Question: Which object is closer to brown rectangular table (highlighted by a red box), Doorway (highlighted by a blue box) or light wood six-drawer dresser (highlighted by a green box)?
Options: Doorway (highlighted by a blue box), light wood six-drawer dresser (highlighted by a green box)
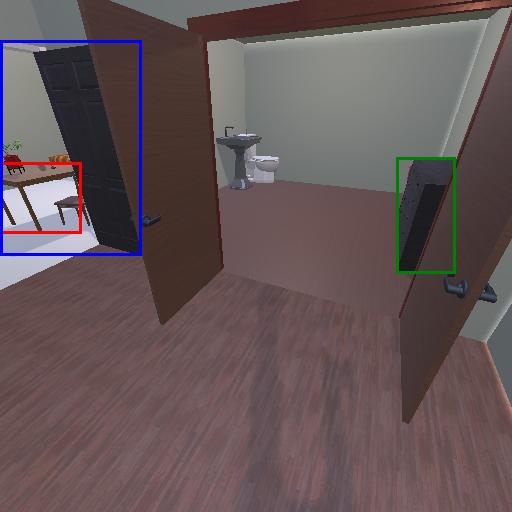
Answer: Doorway (highlighted by a blue box)